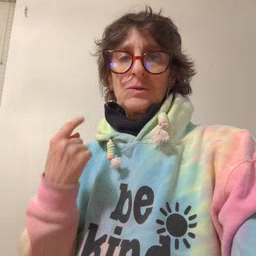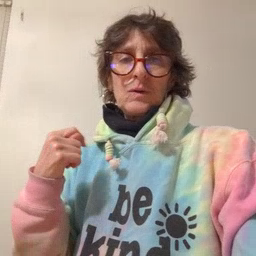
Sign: toy